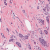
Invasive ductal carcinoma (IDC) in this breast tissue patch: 1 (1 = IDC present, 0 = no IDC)